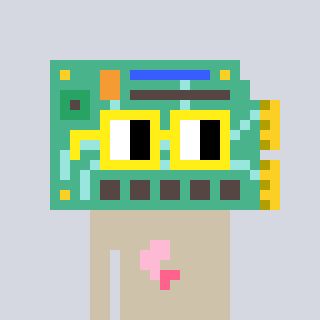
a pixel art character with square yellow glasses, a chipboard-shaped head and a bege-colored body on a cool background